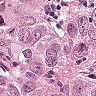
Metastatic tissue present: yes